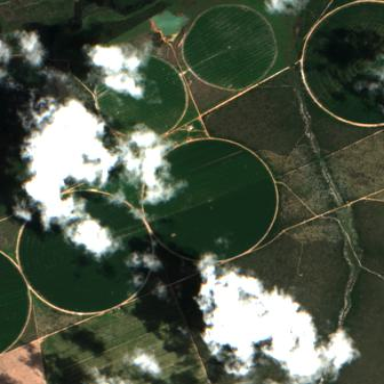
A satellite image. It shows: Farmland with coffee crops.